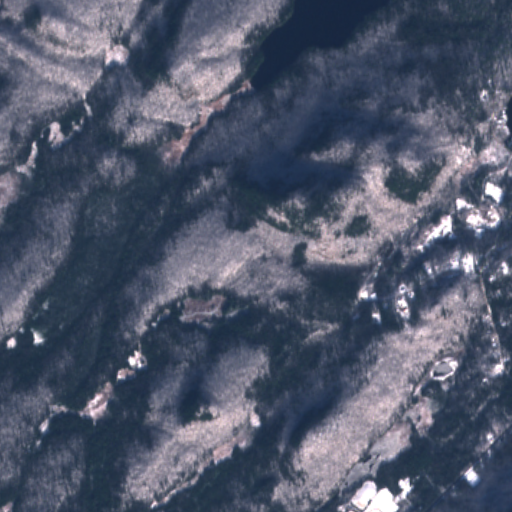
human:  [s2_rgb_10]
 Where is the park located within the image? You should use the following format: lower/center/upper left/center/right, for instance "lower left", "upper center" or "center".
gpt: The park is located in the center right of the image.
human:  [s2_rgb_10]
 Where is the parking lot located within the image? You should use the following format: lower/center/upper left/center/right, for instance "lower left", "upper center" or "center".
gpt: There is no parking lot in the image.